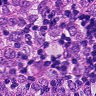
Metastatic tissue present: yes